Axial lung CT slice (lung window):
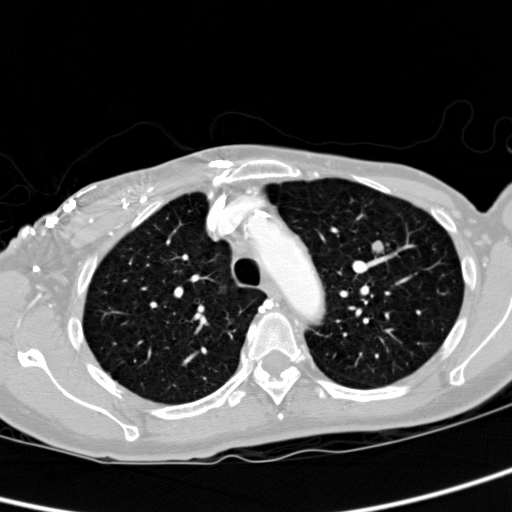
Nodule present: yes
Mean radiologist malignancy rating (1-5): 4.25